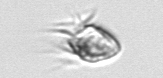
Label: Ciliophora